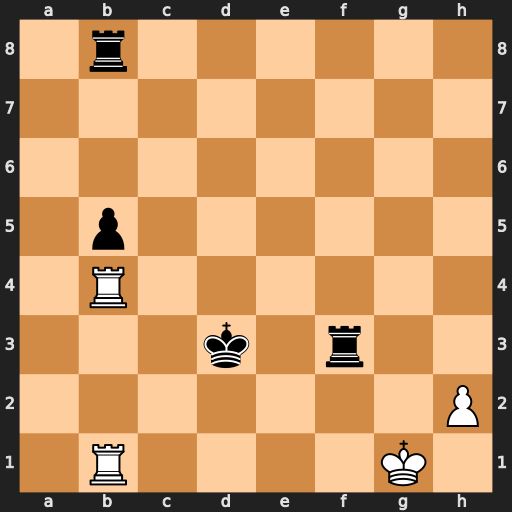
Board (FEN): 1r6/8/8/1p6/1R6/3k1r2/7P/1R4K1
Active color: w
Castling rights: -
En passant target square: -
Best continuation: R1b3+ Ke2 Re4+